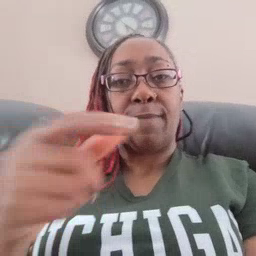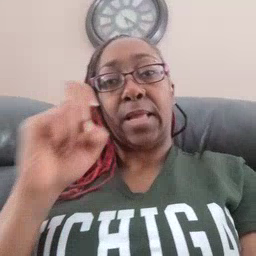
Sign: fast